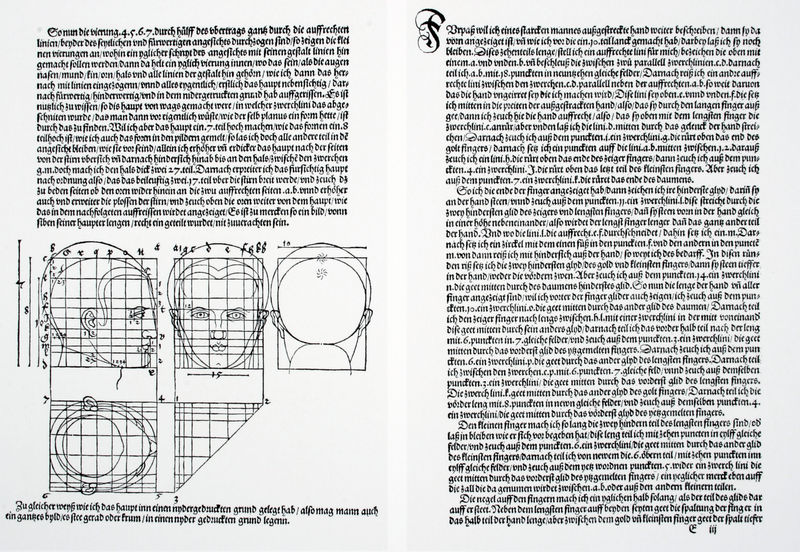
Titel: Die Proportionslehre, I. Buch, Konstruktion des männlichen Kopfes auf Basis des Mannes von 8 Kopflängen, Profil, En-Face, Rückansicht
Künstler: Albrecht Dürer
Standort: viele Standorte
Institution: Seriendruck
Schlagwörter: kopf, mann, weiß, ausschnitt, köpfe, mund, nase, profil, schwarz, skizze, stirn, zeichnung, karo, malerei, masse, muster, anatomie, architektur, augen, gesicht, haupt, schädel, hals, portrait, porträt, gitter, kind, frontal, kinn, ohren, rund, schrift, modell, ansicht, perspektive, studie, grafik, linien, white, black, face, figures, hair, nose, old, symmetrie, zahlen, ziffern, print, deutsch, hinterkopf, foto, oben, punkte, buch, linie, hinten, druck, seite, illustration, text, buchstaben, initiale, entwurf, schema, schriftbild, buchdruck, buchseite, quadrate, profile, seiten, man, mittelalter, ear, head, richtung, german, horizontal, eyes, spanish, side, dürer, drawing, paper, nummerierung, mouth, line, sketch, french, fraktur, faces, pen, writing, illustriert, raster, beschreibung, letters, erklärung, kapitel, person, proportionen, human, traktat, ancient, instrument, maßstab, design, plan, berechnung, proportion, anleitung, ansichten, drawings, plans, symmetry, vertical, theorie, messung, vermessung, art, beauty, ears, school, study, map, fotokopie, abstand, gothic, erläuterung, draw, measurements, albrecht, albrecht dürer, angles, eye, lines, book, doppelseite, spalte, figure, lips, work, lehrbuch, abschnitt, calligraphy, sruck, black white, grid, page, physik, vorn, body, description, latin, abhandlung, unterweisung, skull, proportionslehre, heads, bold, scull, measure, measurement, anatomy, chart, diagram, maths, proportions, words, menschliche proportion, kapitale, digitalisat, bebildert, formenlehre, kopfmaße, massnetz, schädelmasse, setien, vollansicht, manuscript, written, mittelhochdeutsch, capital, pages, journal, numbers, 3, 18. jahrhundert, 19th century, bauer, hear, anatomical, science, textbook, views, mathematics, 1800, eues, copy, language, 1800s, foreign, typography, idk, brain, f, fold, mind, typed, psychology, instructions, analyzation, analyse, research, vantages, teaching, sütterling, goldener schnitt, medicine, human head, physiologie, diagrams, measuring, crosscuts, relation, vermessun, digitalisierung, enczklopedie, designs, novel, context, facial, froeing, dimensions, apper, calculations, codex, block letters, graphs, charts, fette fraktur, man mapping, mapping, paratext, jibberish, relations, diagrm, medical, expirement, measurments, pharse, phrenology, grids, frontology, frentology, explanatory, old face diagram, blocked face, old font, academia, ratio